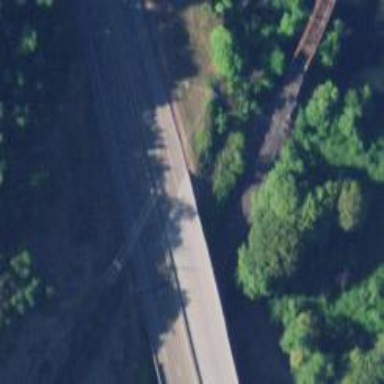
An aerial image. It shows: Motorway bridge.